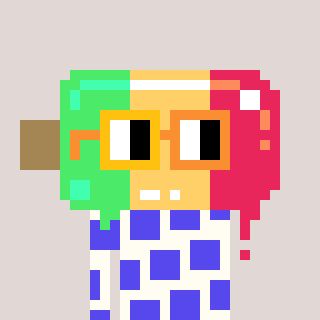
a pixel art character with square yellow and orange glasses, a icepop-shaped head and a grayscale-colored body on a warm background